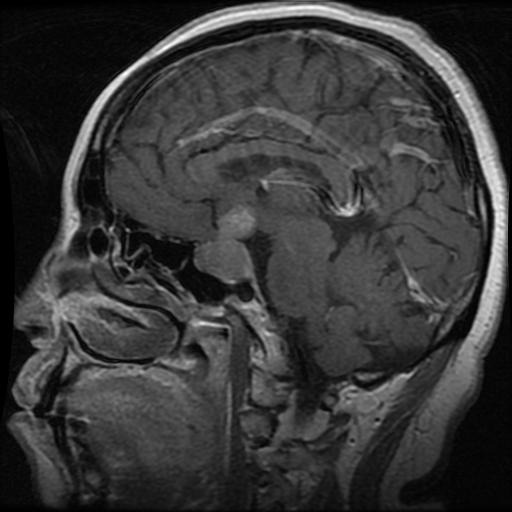
Label: pituitary